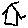
Label: house